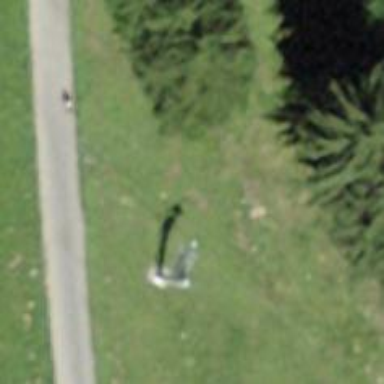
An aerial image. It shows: Pylon for aerialway.